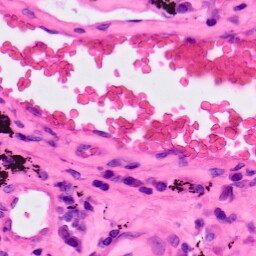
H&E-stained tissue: Lung